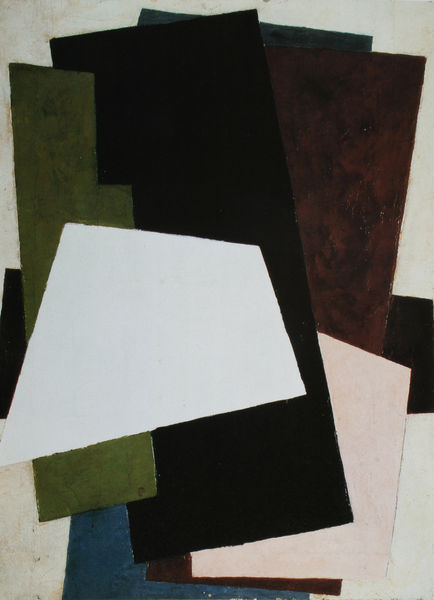
Titel: Malerische Architektonik
Künstler: Ljubow Popowa
Standort: Krasnojarsk
Institution: Staatliches Kunstmuseum
Schlagwörter: blau, dunkel, fuß, gemälde, körper, wasser, weiß, aquarell, dreieck, grün, komposition, kubismus, ocker, ausschnitt, braun, bunt, grau, hell, orange, schwarz, türkis, rose, rot, wiese, beige, malerei, gesicht, öl, spitzen, kontrast, rosa, papier, ecke, perspektive, moderne, abstrakt, farben, fläche, flächen, modern, farbe, formen, lila, schichten, violett, linien, figuren, zeitgenössisch, abstraktion, rechtecke, kante, eckig, rechteck, schichtung, form, stücke, ecken, kontraste, geometrisch, gestaffelt, picasso, rotbraun, konstruktion, rechteckig, braunrot, geschichtet, stapel, horizontal, kanten, gemölde, ungegenständlich, geometrie, quadrat, viereck, vierecke, dunkle farben, olivgrün, russisch, grundriss, gestapelt, übereinander, gbäude, vertikal, abstarkt, rost, überlagerung, sxchwarz, aussparung, überlappung, changieren, unbunt, überlappend, abstract, hellrosa, polygone, ausgespart, rostfarben, ungegnständlich, dunkel braun, quadratt, figur grund